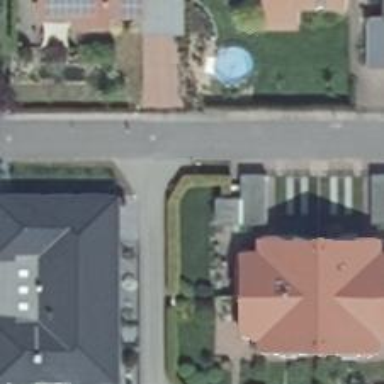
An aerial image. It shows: Smooth asphalt road in residential area.